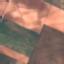
Land use / land cover class: AnnualCrop